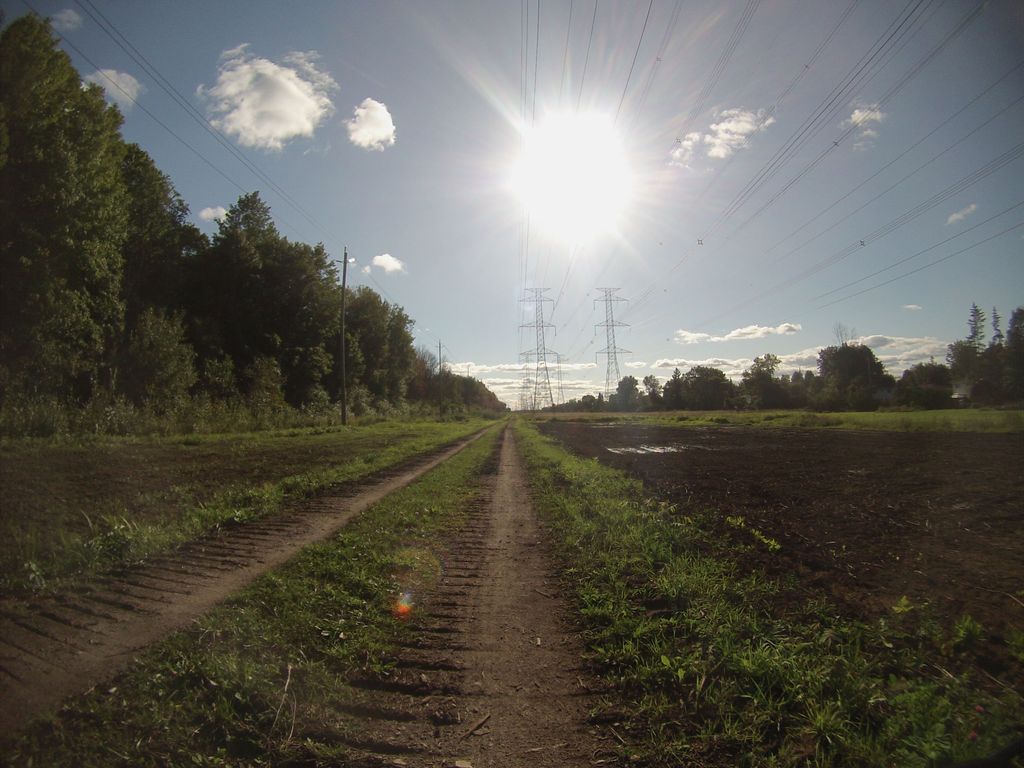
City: ottawa-gatineau